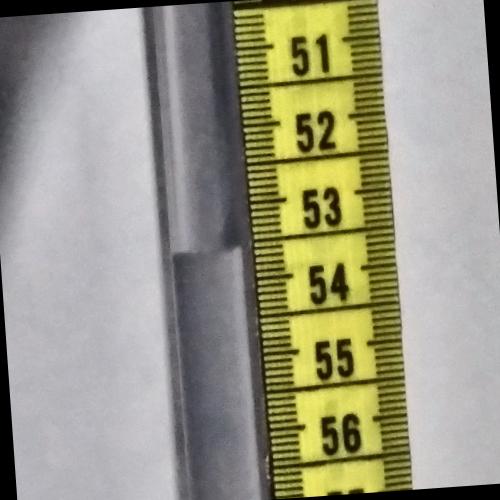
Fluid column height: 53.6 cm